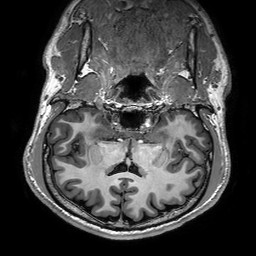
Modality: T1w
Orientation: sagittal
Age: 37
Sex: male
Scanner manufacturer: philips
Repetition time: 0.006428 s
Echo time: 0.00294 s